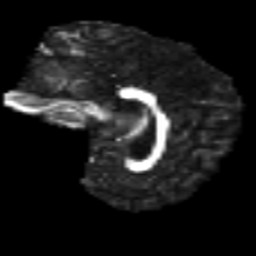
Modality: FA
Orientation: sagittal
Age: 23
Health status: ill
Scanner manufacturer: philips
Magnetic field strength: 3 T
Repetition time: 9 s
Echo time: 0.127 s